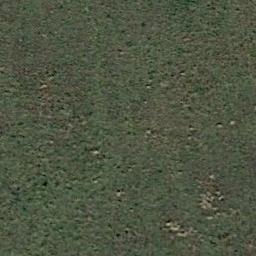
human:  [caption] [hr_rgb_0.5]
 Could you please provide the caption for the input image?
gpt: There is no grass in some parts of the meadow .

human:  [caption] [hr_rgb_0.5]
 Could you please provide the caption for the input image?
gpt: The grass is flanked by lush woods .

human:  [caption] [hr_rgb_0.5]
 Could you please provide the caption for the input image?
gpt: This meadow has sparse grasses and some white wild flowers are also on the meadow .

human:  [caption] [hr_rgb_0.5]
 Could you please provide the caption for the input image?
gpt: A large lush green meadow covered with green grass .

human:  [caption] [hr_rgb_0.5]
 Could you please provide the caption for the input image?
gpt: A sparse green meadow with some grass .